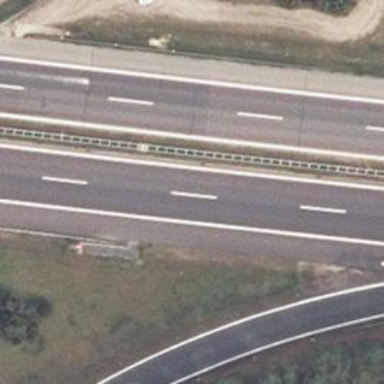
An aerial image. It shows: Asphalt motorway.